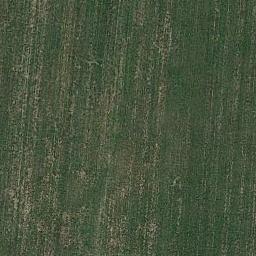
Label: meadow